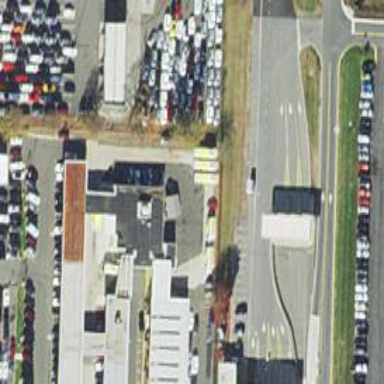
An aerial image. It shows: Car rental facility.